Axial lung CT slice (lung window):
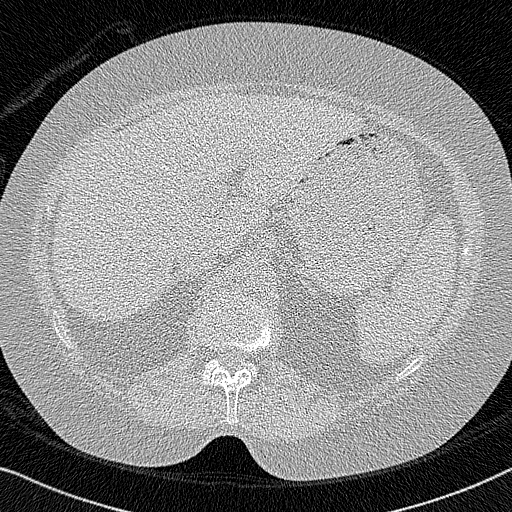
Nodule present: no